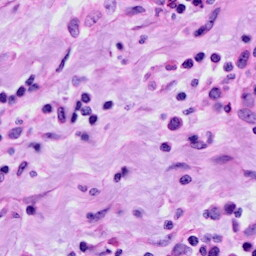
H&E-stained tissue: Cervix